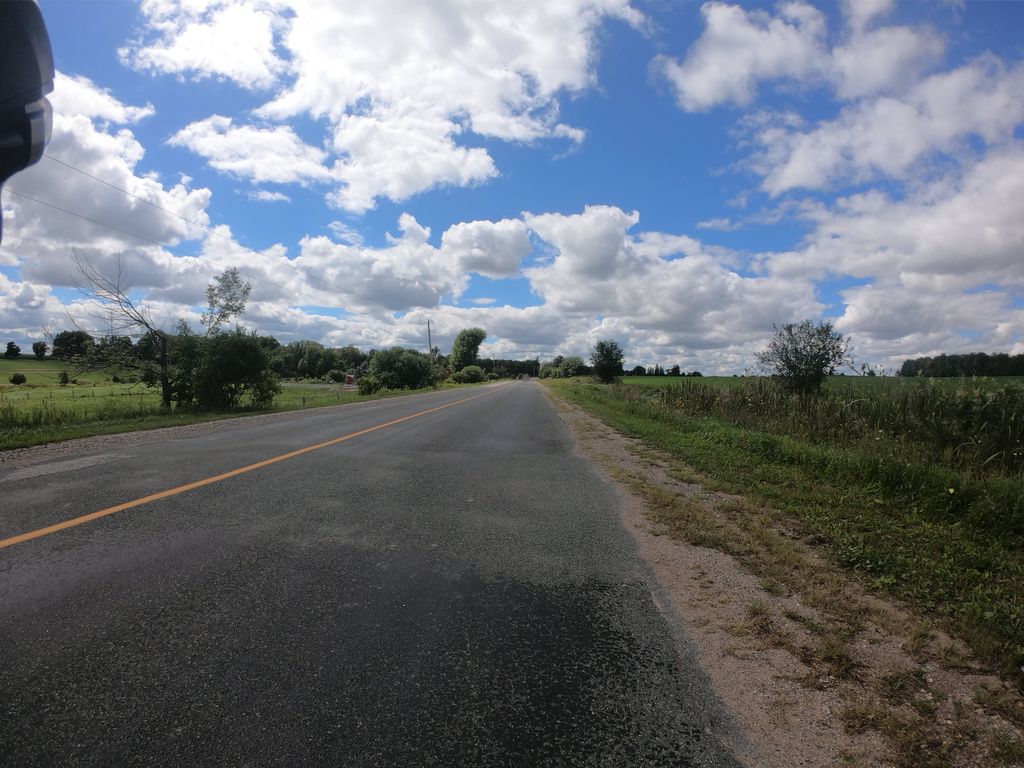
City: kitchener-waterloo